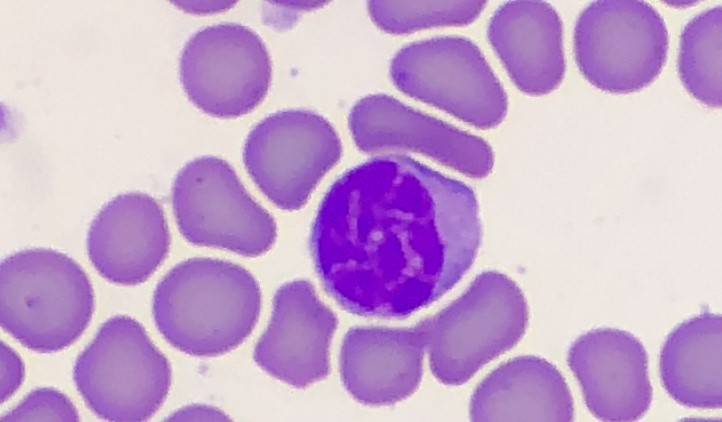
White blood cell type: Lymphocyte